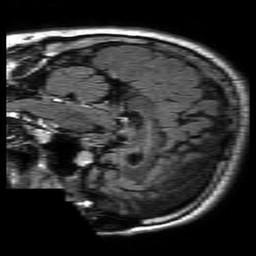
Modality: FLAIR
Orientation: sagittal
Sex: male
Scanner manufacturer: philips
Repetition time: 11 s
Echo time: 0.125 s